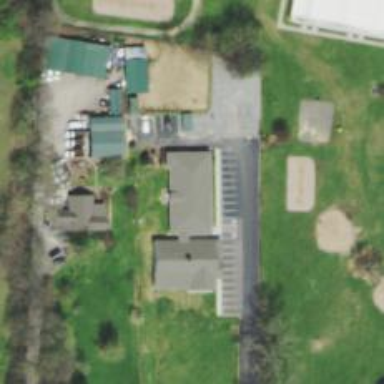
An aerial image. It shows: Veterinary facility.